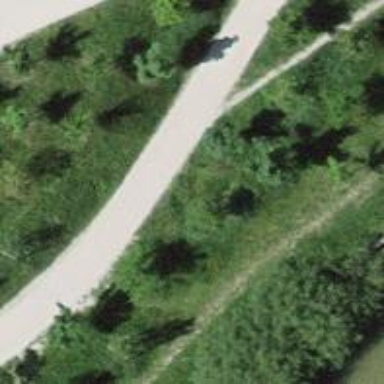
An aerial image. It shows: Footway with fine gravel surface.